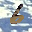
Label: 6